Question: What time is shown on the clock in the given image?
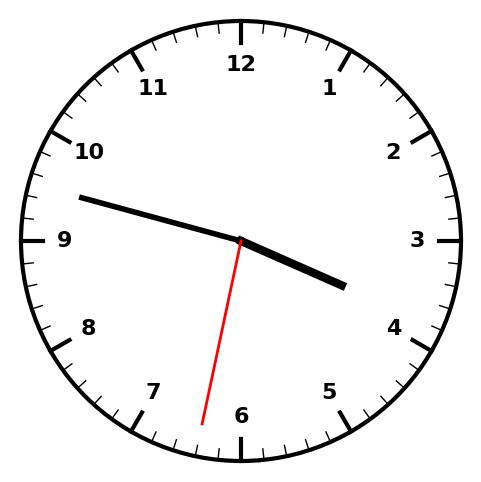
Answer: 03:47:32